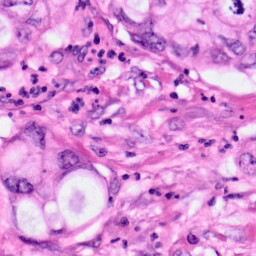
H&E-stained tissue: Pancreatic